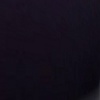
Label: space